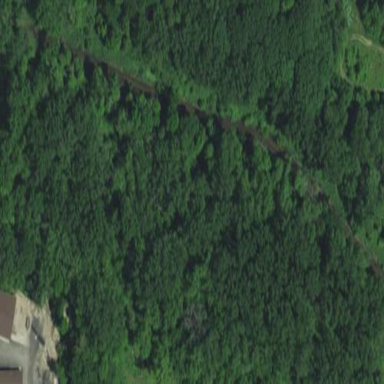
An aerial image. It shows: Forest area.